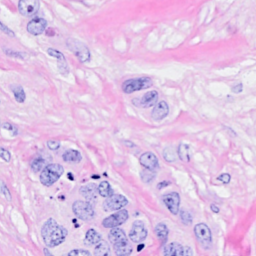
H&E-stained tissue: Breast